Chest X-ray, PA view. Patient: 65 years old, sex F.
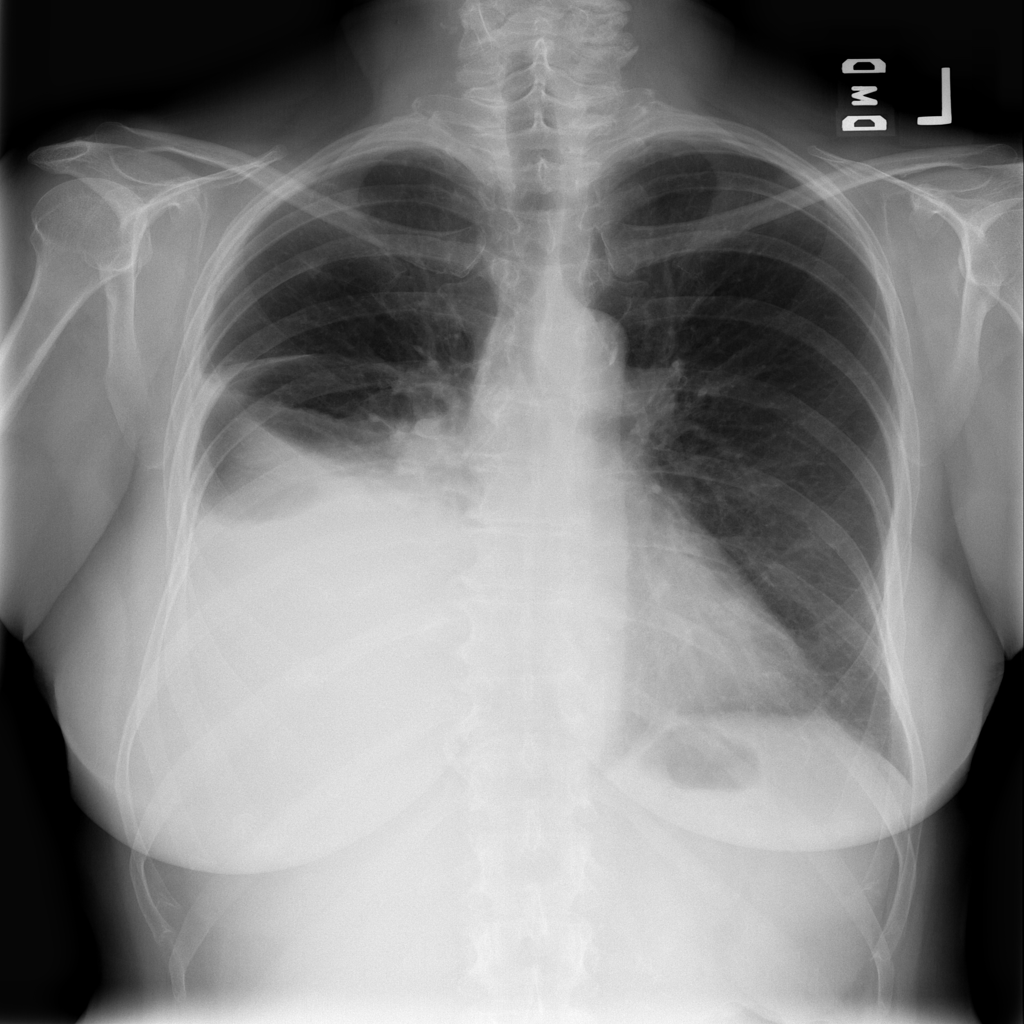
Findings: Atelectasis, Effusion